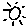
Label: sun